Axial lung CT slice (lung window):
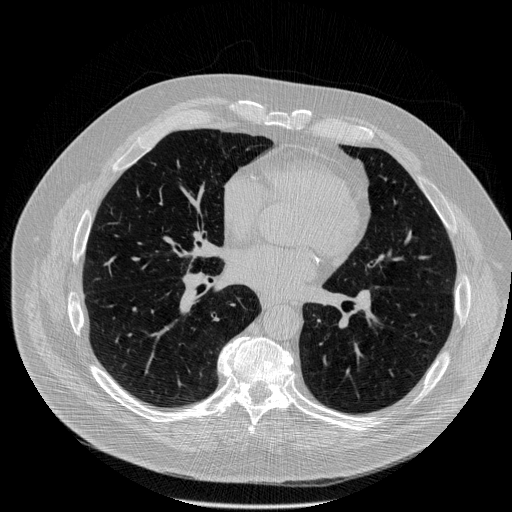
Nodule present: no